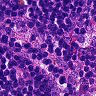
Metastatic tissue present: no